Field crop: maize
Growth stage: 2
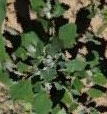
Species: chenopodium